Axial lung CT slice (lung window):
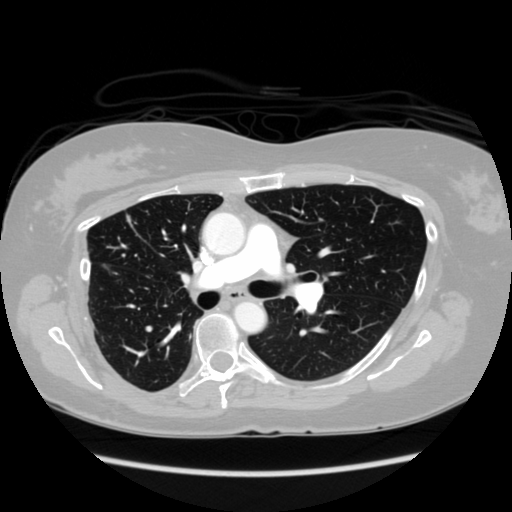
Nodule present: no